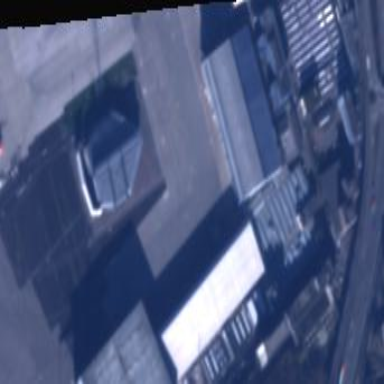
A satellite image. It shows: Hangar building located at airport.